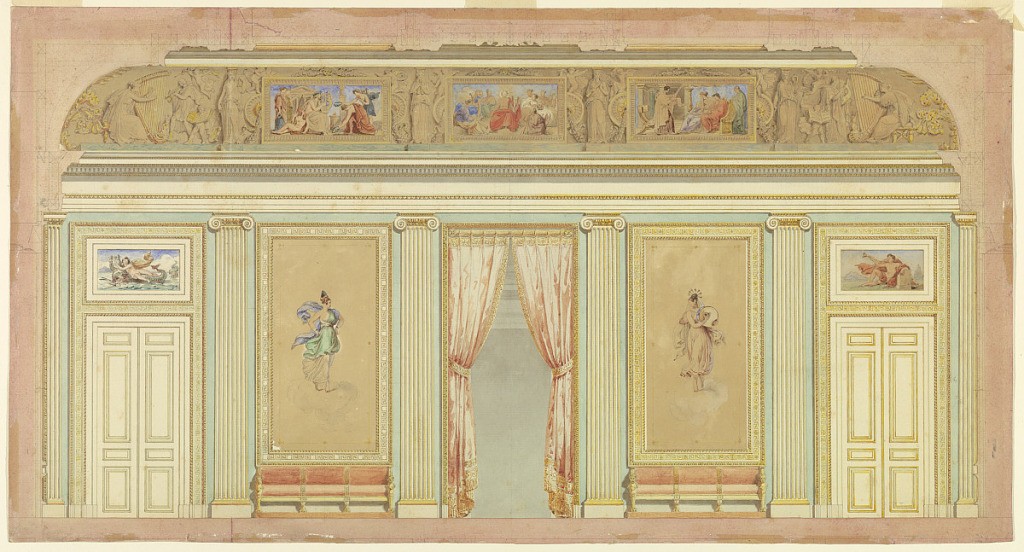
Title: Design for an entrance wall to a music or dance hall
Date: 1830
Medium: Ben and ink, brush and watercolor, graphite on paper
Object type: Drawing
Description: Five bays with a door opening with curtains in the center flanked by framed panels with dancers over sofas. The overdoors show Arion at left and a maenad at right. The decoration of the ceiling cove refers to Music and Poetry. Homer, Apollo, and a poet are the subjects of the painting in the frieze.